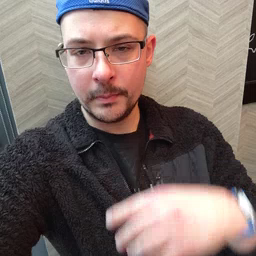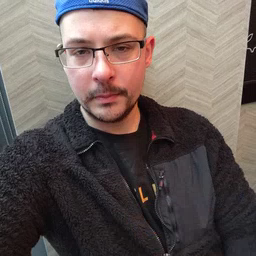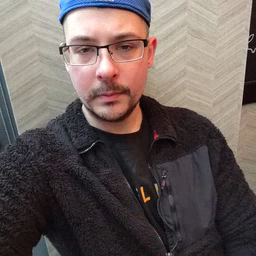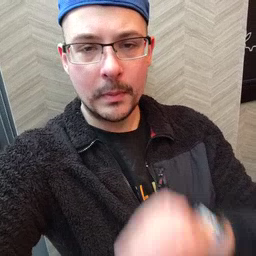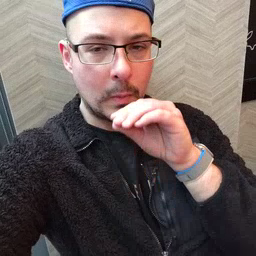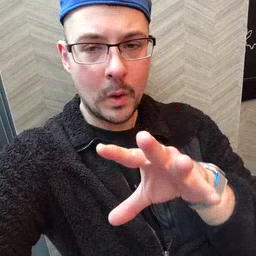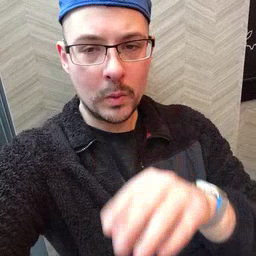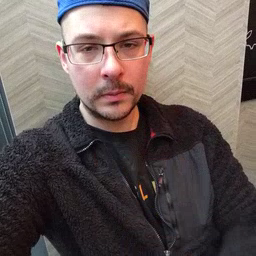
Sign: blow